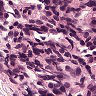
Metastatic tissue present: yes